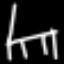
Label: chair